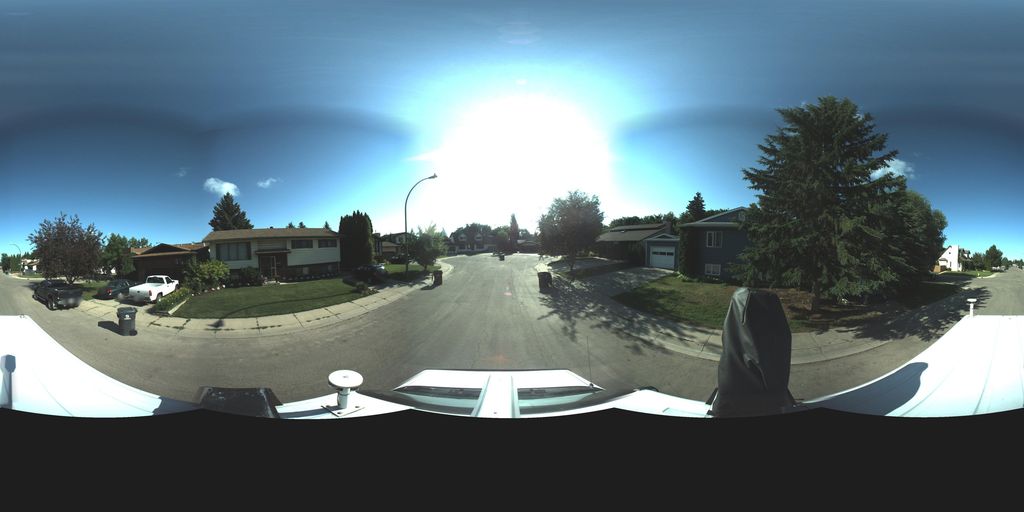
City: saskatoon